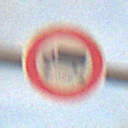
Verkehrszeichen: TatsaechlicheLaenge
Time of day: SunriseSunset
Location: Outdoor (Nature)
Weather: PartlyCloudy
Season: NotSpecified
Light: Natural